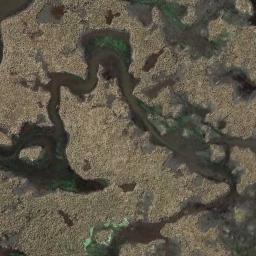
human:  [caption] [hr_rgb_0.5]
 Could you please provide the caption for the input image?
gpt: There are small creeks in the middle of this wetland .

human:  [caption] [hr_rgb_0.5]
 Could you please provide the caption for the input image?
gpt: The lake in a wetland is covered with patches of brown plants .

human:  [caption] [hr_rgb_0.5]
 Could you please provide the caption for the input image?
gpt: There are many different areas of water surrounded by wetlands .

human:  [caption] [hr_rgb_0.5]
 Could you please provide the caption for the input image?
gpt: The wetland consists of dry and green plants and water .

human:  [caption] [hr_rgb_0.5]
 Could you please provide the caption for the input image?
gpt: There are many water areas of different sizes on the wetland .